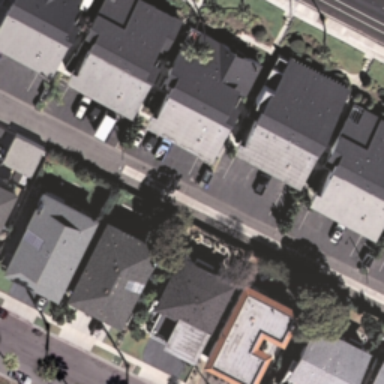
This is a dense residential area .